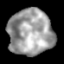
Tissue: lung
Cell type: Epithelial cells
Senescence score: 0.2339
Nuclear area (px): 2005
Mean DAPI intensity: 158.229